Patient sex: M
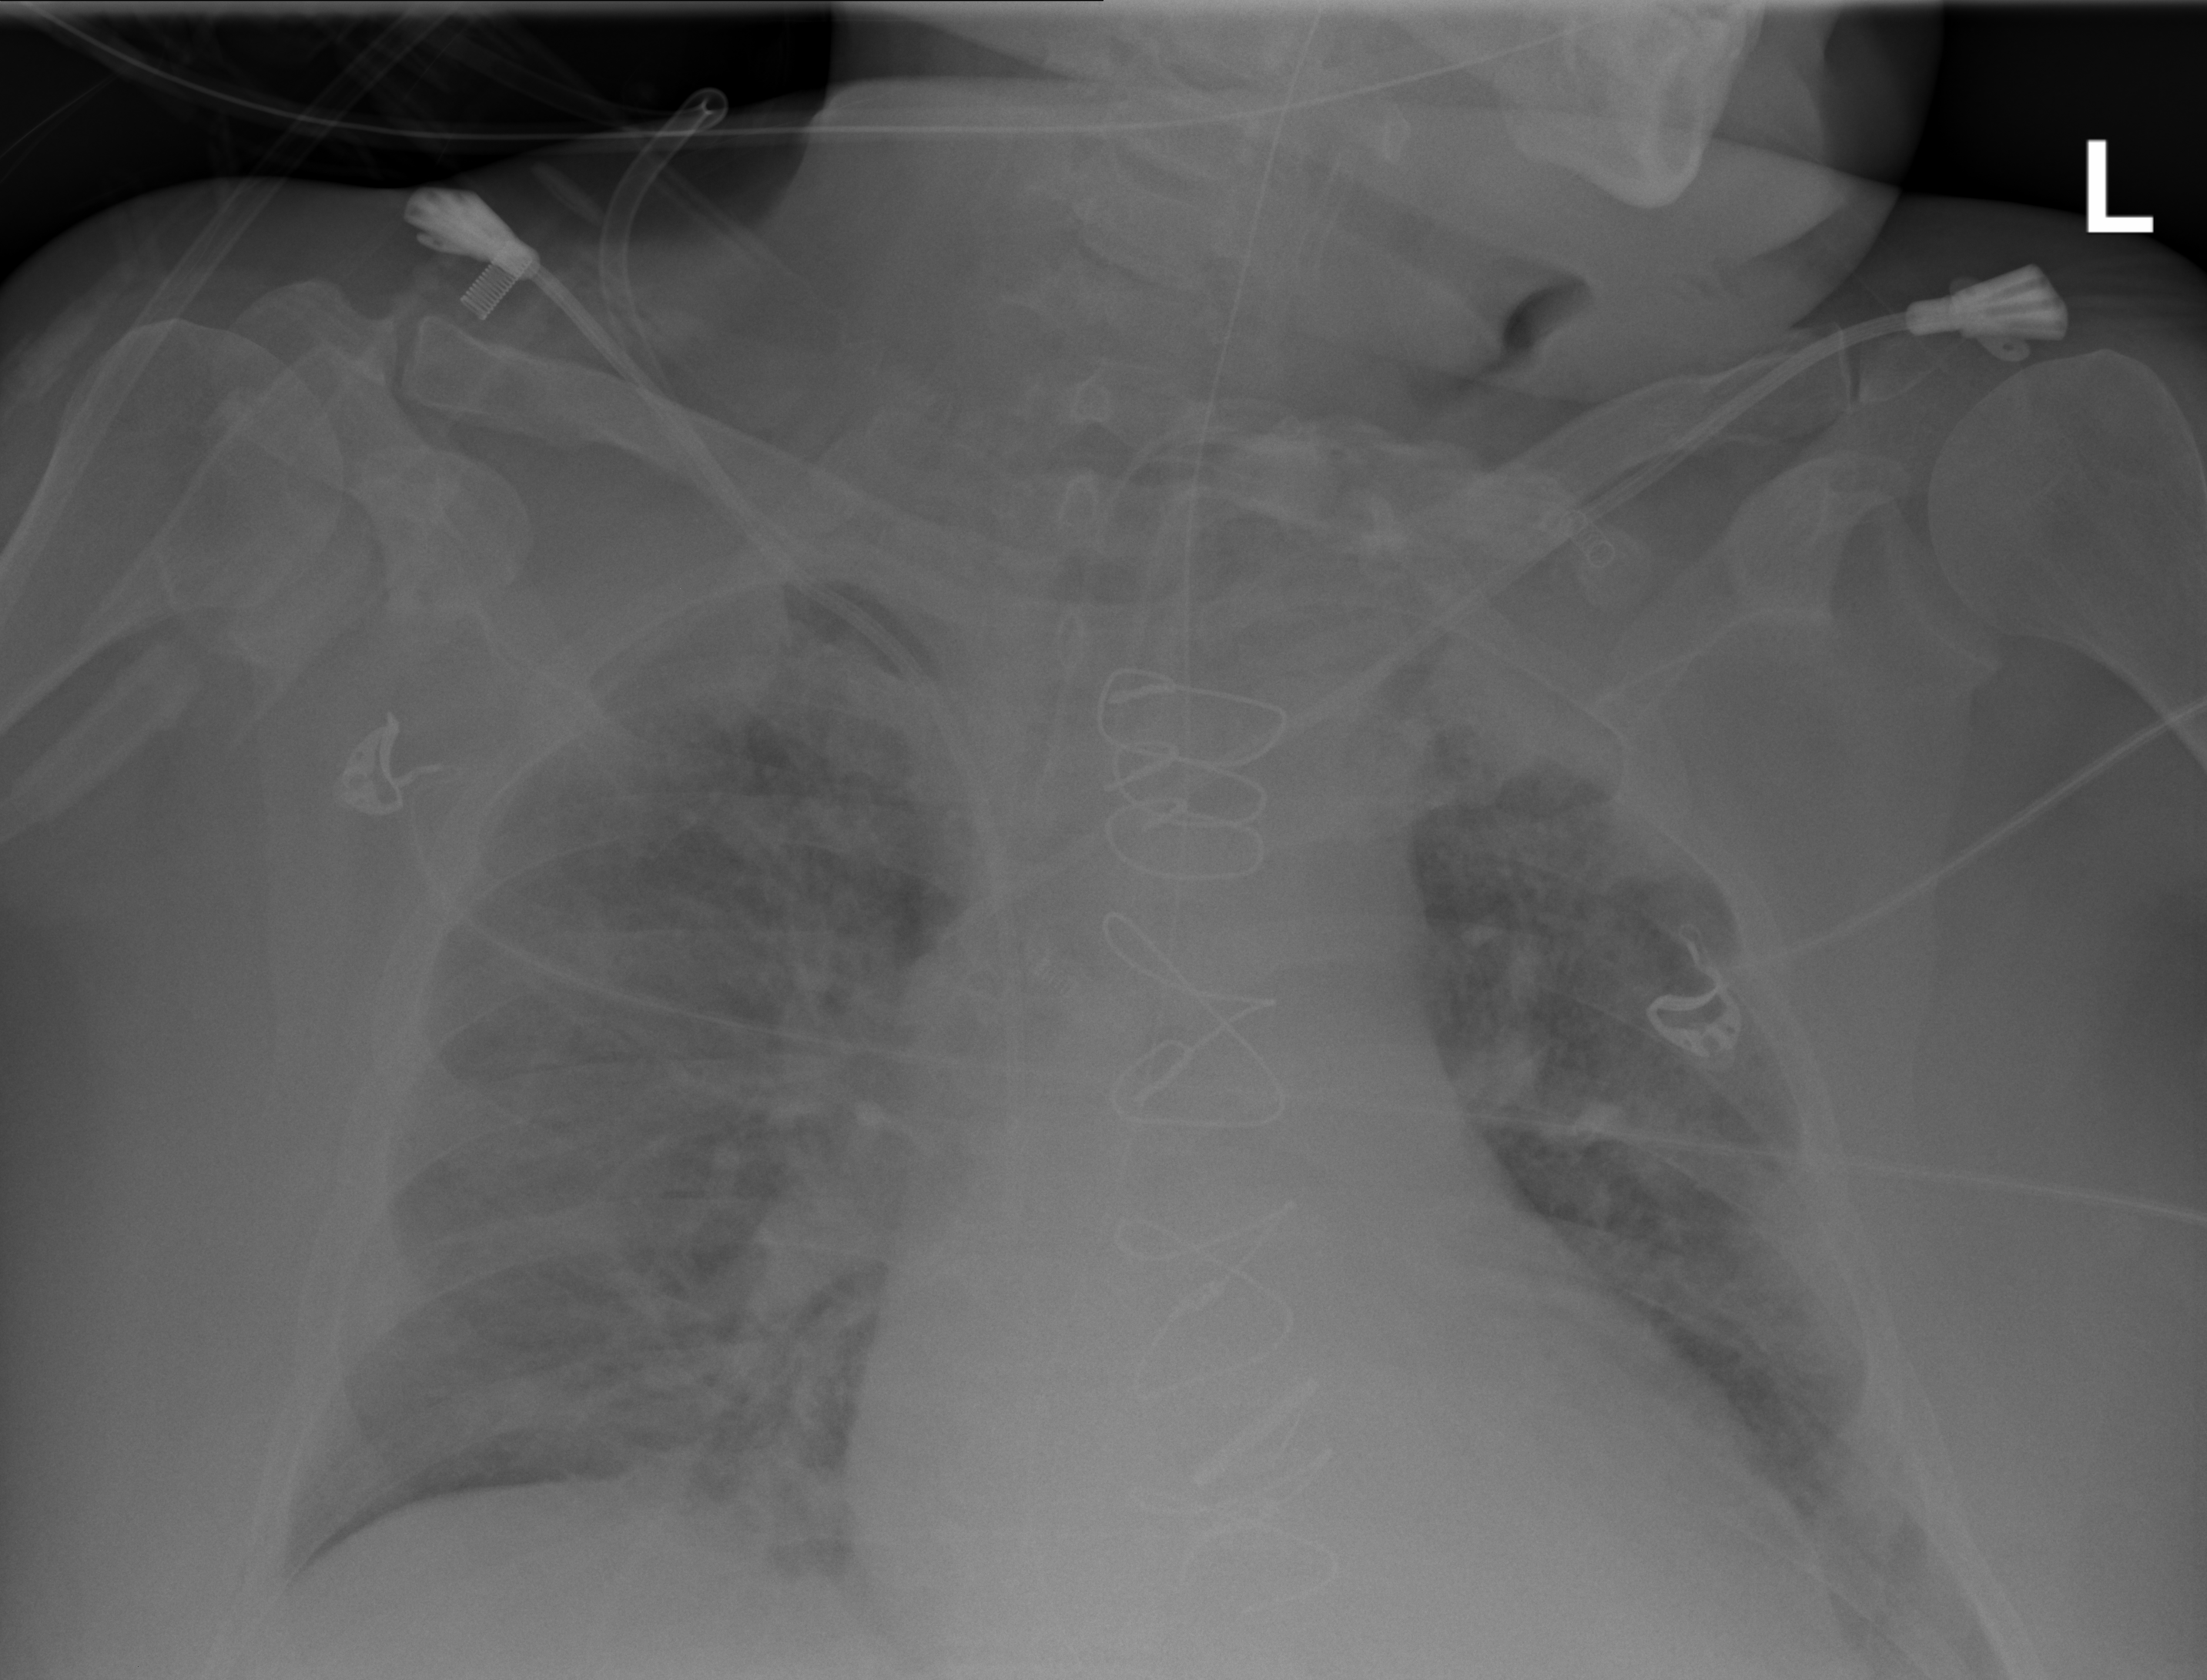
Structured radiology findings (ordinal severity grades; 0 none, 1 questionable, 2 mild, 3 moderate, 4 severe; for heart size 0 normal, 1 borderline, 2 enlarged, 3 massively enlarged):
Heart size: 1
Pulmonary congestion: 3
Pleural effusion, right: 0
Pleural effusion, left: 2
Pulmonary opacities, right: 2
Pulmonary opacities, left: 2
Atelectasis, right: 2
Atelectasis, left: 2